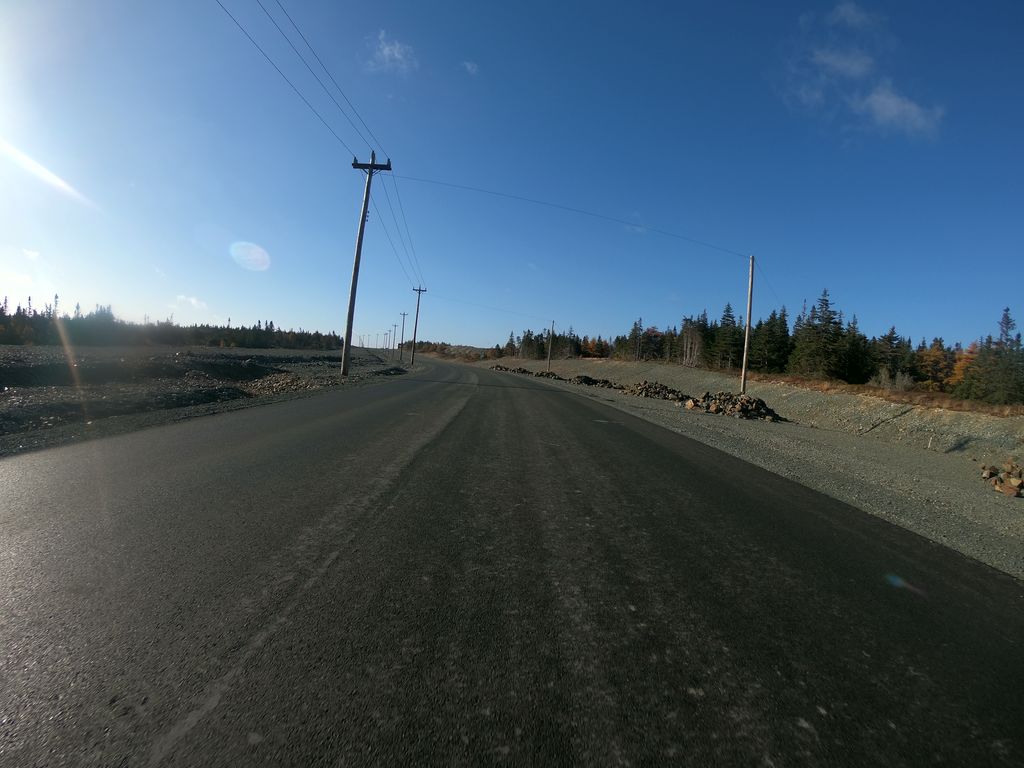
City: st_johns